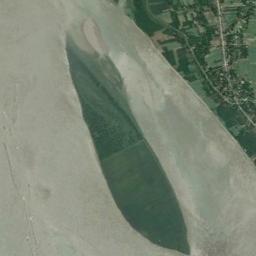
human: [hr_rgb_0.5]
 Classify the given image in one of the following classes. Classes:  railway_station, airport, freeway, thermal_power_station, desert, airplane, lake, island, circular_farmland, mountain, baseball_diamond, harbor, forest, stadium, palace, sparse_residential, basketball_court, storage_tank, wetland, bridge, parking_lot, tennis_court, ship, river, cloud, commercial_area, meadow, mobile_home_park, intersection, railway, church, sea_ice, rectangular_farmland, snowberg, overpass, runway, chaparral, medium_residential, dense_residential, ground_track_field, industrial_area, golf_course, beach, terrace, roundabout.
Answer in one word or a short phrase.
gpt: island